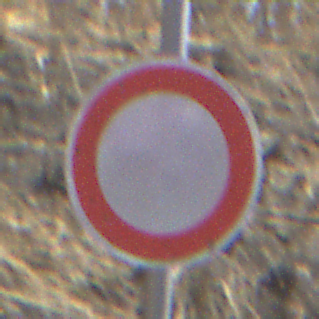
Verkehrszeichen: VerbotFahrzeugeAllerArt
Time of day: Midday
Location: Outdoor (Nature)
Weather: Clear
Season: NotSpecified
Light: Natural